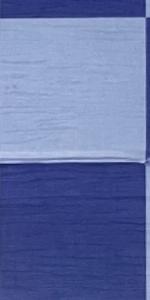
Label: Empty